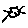
Label: cat